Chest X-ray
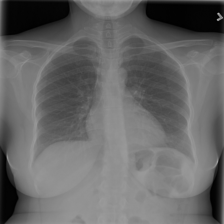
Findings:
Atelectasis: negative
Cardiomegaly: negative
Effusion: negative
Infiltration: positive
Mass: negative
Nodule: negative
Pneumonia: negative
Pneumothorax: negative
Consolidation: negative
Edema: negative
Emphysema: negative
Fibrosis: negative
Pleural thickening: negative
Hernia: negative